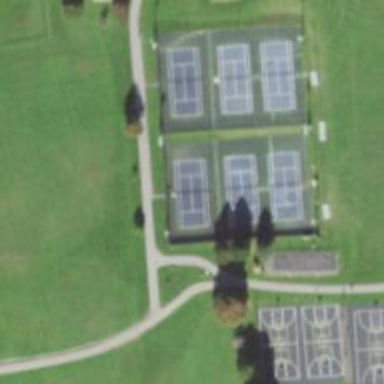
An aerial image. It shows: Tennis court on pitch.